Interaction volume radius: 5 \u00c5
Interaction volume height: 30 \u00c5
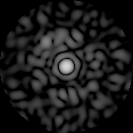
Disorder parameter: 0.833